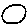
Label: circle